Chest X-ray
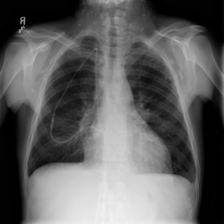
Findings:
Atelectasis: negative
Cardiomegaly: negative
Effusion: negative
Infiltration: negative
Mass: negative
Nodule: negative
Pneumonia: negative
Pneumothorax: negative
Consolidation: negative
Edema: negative
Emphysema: negative
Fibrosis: negative
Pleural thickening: negative
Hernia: negative